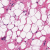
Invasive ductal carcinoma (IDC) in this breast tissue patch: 0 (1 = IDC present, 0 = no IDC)